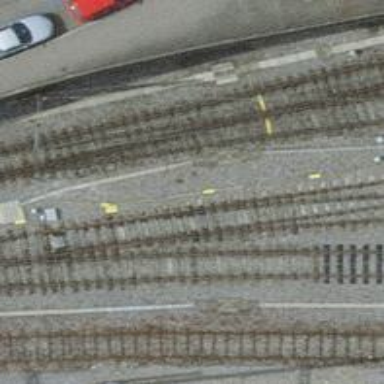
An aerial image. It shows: Railway siding with one electrified track and contact line.